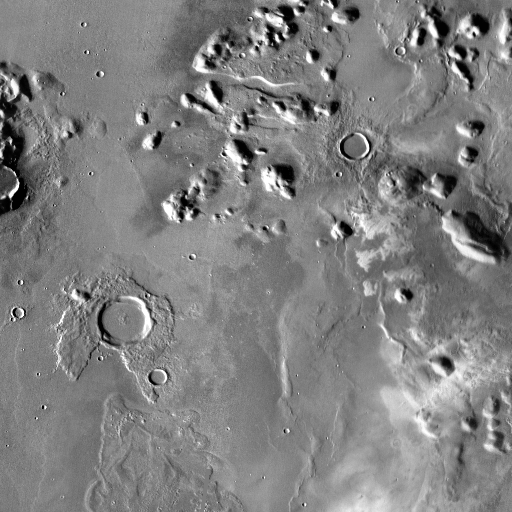
Crater classes present: Background, Other, Layered, Buried